Question: I am getting a Origin Mismatch error on Google Plus. Attaching the image below:

Read online about this:
1) In the <URL> someone has mentioned that origin and scope should match. One has http and another has https. I am wondering where exactly in my Google API Console I can edit and change those items?
2) <URL> also someone has mentioned the same thing but I am wondering where can I find that place in google api console. The screenshot mentioned over here looks old.
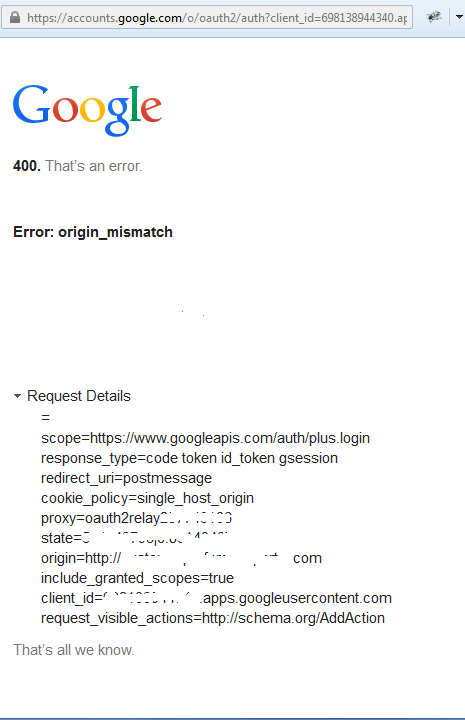
Answer: Go to <URL>, select the project, and go to credentials under APIs & Auth. Then edit the settings for the particular client ID.